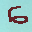
Label: 6